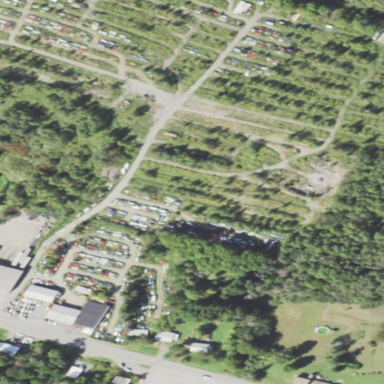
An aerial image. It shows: Scrap yard situated in industrial area.